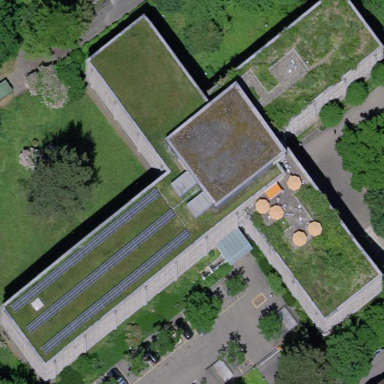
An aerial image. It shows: Public building.